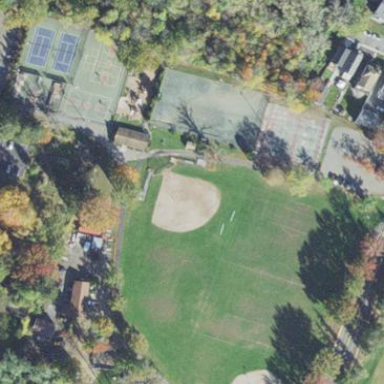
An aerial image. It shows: Baseball pitch for leisure land activities.